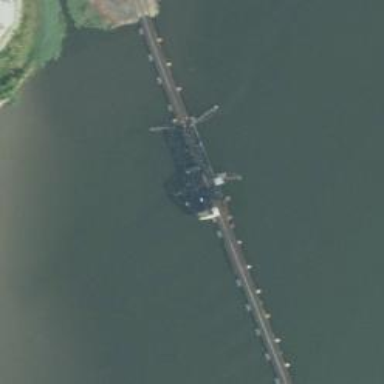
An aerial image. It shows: Beam bridge that is movable. The bridge can be lifted.